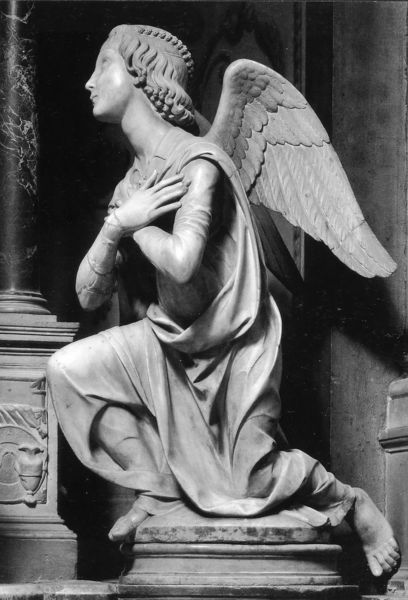
Titel: Anbetender Engel
Künstler: Matteo Civitali
Standort: Lucca, S. Martino (EU - I)
Schlagwörter: flügel, fuß, finger, marmor, mund, nase, profil, säule, arme, augen, falten, sockel, stein, hals, hände, kirche, gewand, haare, locken, engel, skulptur, statue, wellen, italien, detail, glanz, dekor, faltenwurf, podest, zehen, barfuß, knien, beten, ehrfurcht, basis, anbeten, gekreuzt, anbetend, demutshaltung, hand auf herz, innenfigur, lebensgröße, geischt#